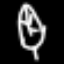
Label: leaf